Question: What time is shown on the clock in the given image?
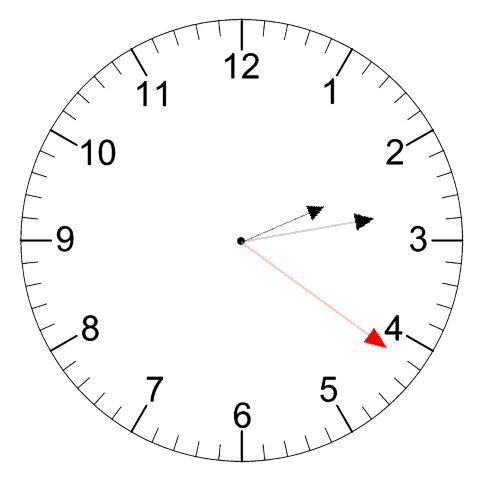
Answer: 02:13:21